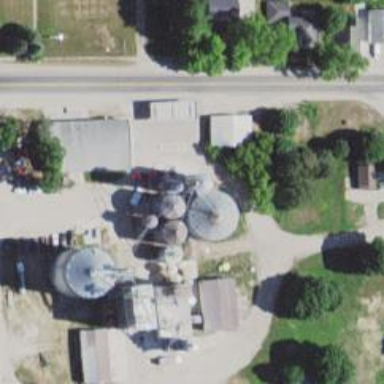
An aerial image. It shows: Silo.